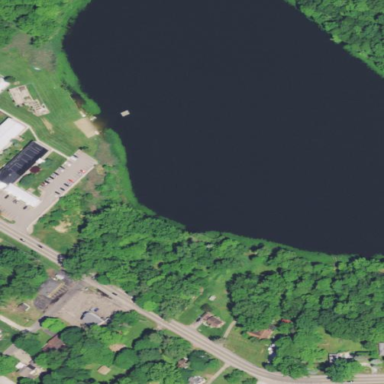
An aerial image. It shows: Pond in reservoir area surrounded by natural water.